六年级 · 画法几何学
 涂一涂。

（1）指针一定停在红色区域。

（2）指针不可能停在红色区域。

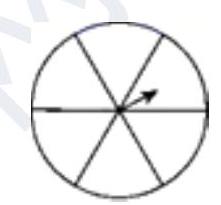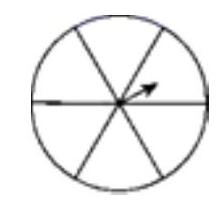
答案: （1）全部除红色。

（2）涂上其他颜色，不涂红色。